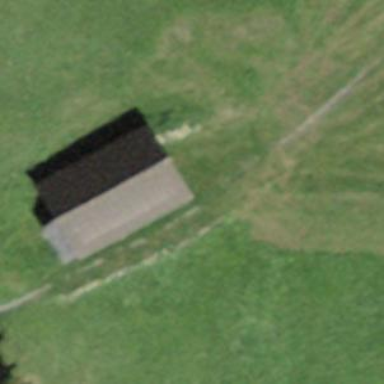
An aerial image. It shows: Rural barn.